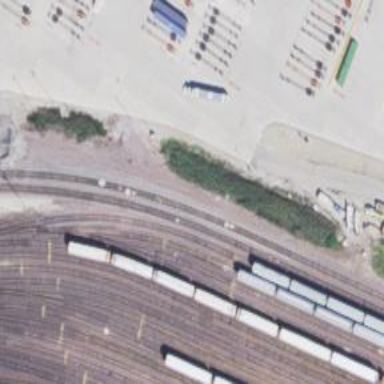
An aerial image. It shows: Abandoned railway yard.